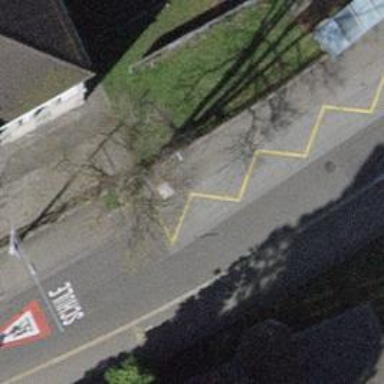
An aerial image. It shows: Secondary road with asphalt surface. There are trolley wires present. The road has separate sidewalks on both sides and opposite-track cycleway on the left.